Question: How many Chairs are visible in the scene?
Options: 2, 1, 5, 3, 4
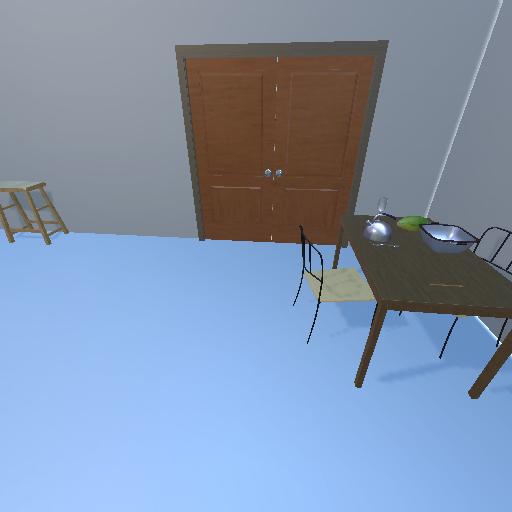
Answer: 2